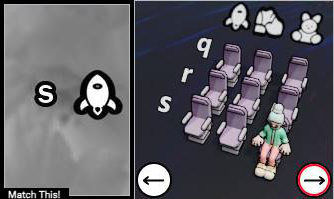
Task: seats
Answer: no